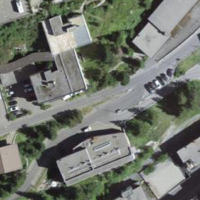
EUNIS habitat code: 54
Species observed at this site:
Eryngium alpinum